Field crop: maize
Growth stage: 1
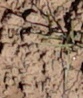
Species: lolium